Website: bh-photo
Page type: cart
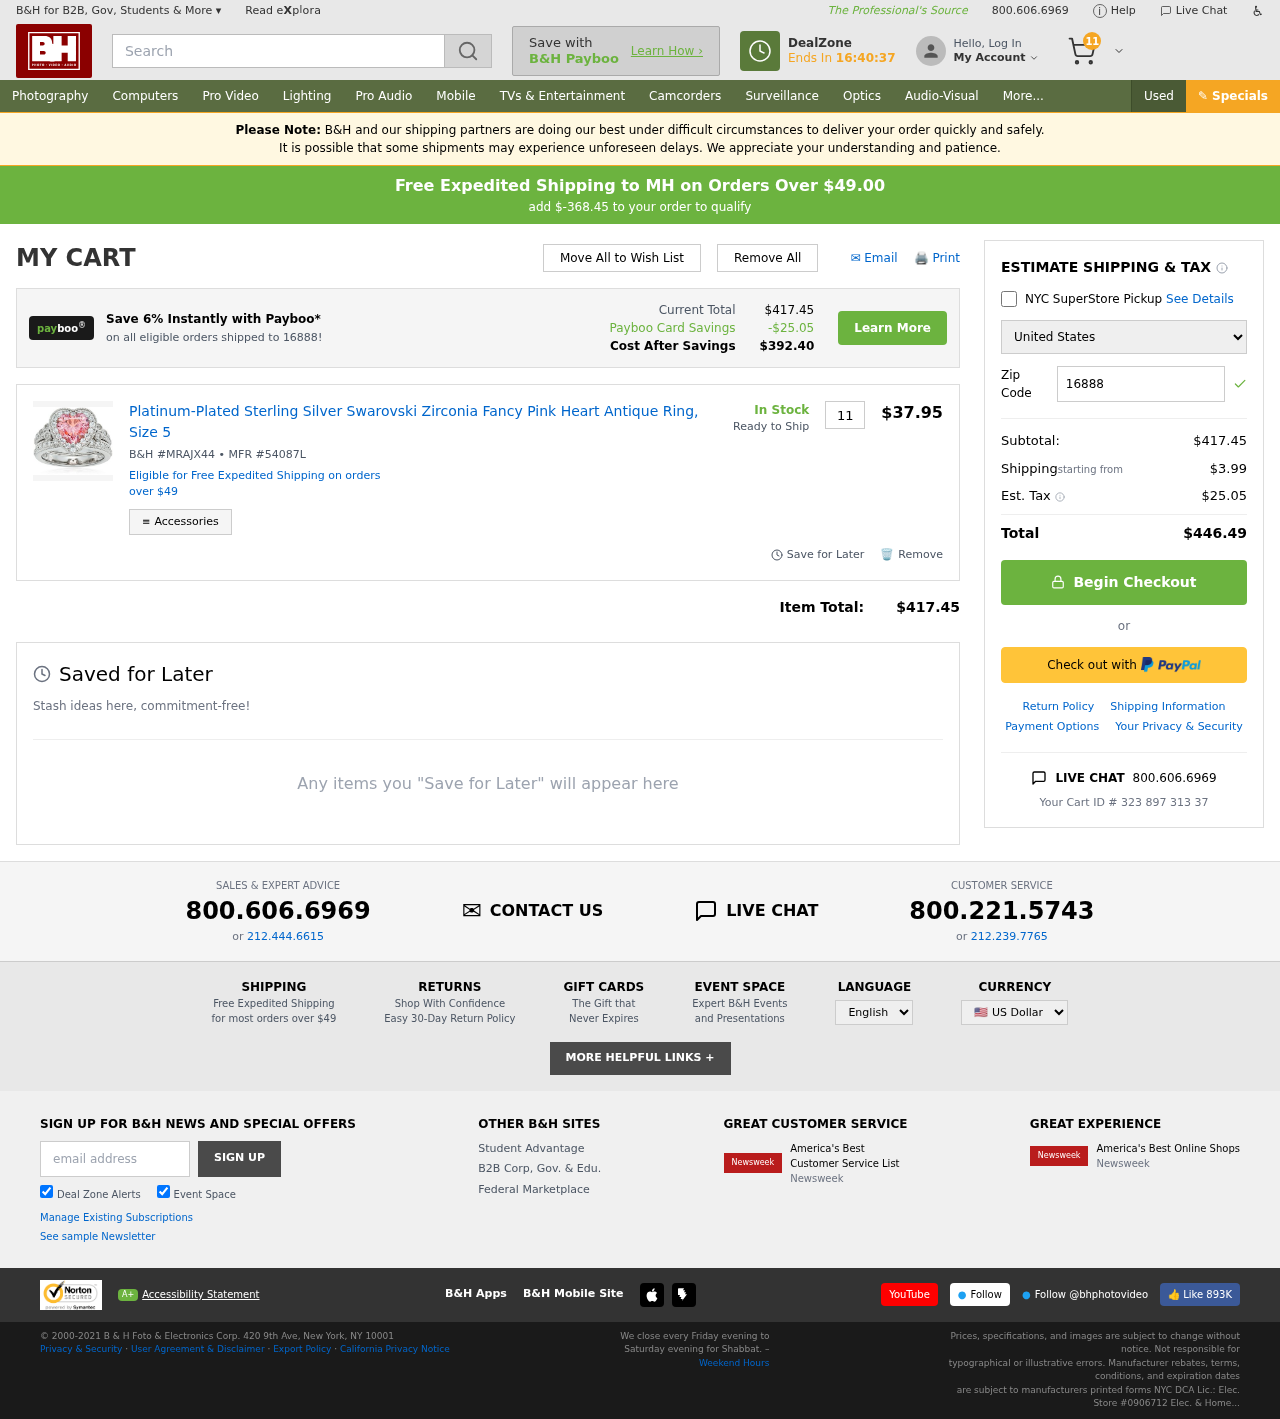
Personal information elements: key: PII_COUNTRY
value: United States
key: PII_POSTCODE
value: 16888
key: PII_STATE
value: MH
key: PII_POSTCODE2
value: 16888
Product elements: key: PRODUCT1_NAME
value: Platinum-Plated Sterling Silver Swarovski Zirconia Fancy Pink Heart Antique Ring, Size 5
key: PRODUCT1_PRICE
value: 37.95
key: PRODUCT1_QUANTITY
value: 11
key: PRODUCT1_SKU
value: MRAJX44
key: PRODUCT1_MFR
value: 54087L
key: PRODUCT1_AVAILABILITY
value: In Stock
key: PRODUCT1_SHIP_STATUS
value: Ready to Ship
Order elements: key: ORDER_NUM_ITEMS
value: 11
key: FREE_SHIPPING_THRESHOLD
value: $-368.45
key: ORDER_SUBTOTAL
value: $417.45
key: ORDER_SHIPPING_COST
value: $3.99
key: ORDER_TAX
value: $25.05
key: ORDER_TOTAL
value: $446.49
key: ORDER_ID
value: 323 897 313 37
Search elements: key: HEADER_SEARCH
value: Search
Other elements: key: PAYBOO_SAVINGS
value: -$25.05
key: COST_AFTER_SAVINGS
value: $392.40